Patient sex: F
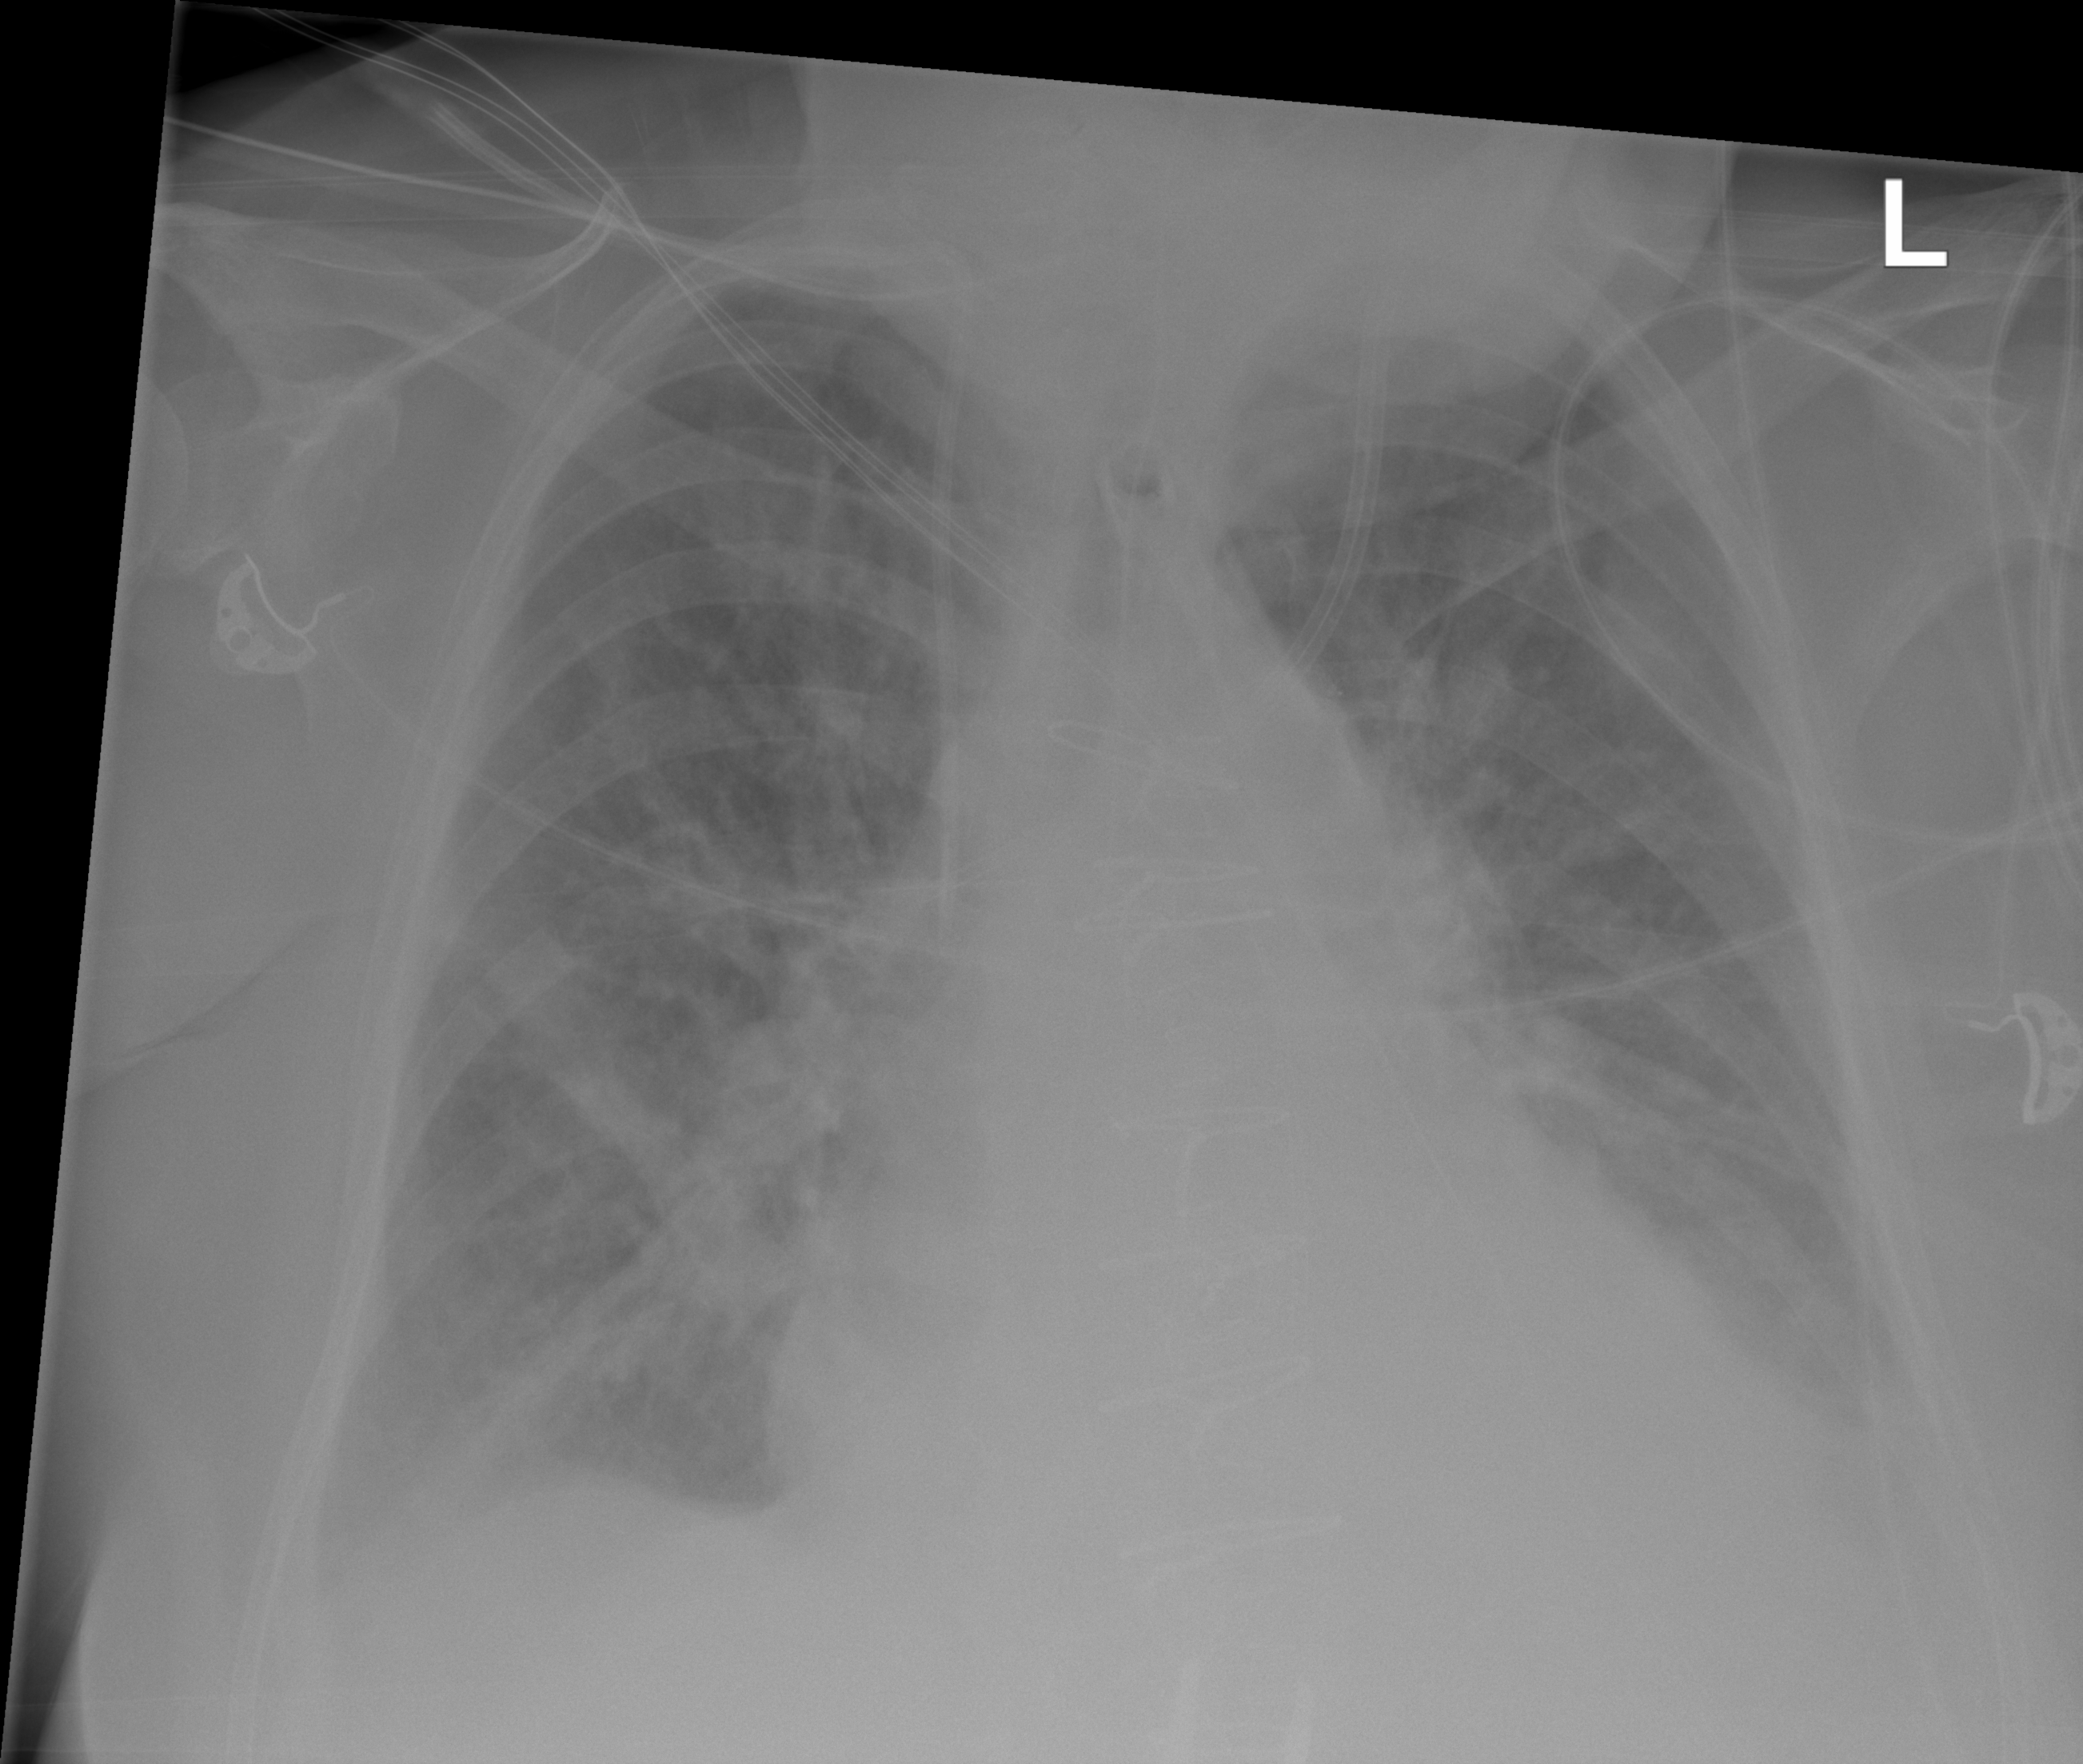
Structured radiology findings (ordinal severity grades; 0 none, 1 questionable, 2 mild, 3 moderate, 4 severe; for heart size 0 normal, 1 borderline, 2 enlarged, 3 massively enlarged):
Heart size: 2
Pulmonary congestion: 2
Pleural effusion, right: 2
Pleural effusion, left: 2
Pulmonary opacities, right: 0
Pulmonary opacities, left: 2
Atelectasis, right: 2
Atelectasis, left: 2